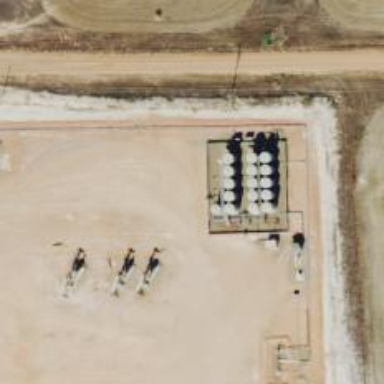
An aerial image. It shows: Storage tank with man-made structure.